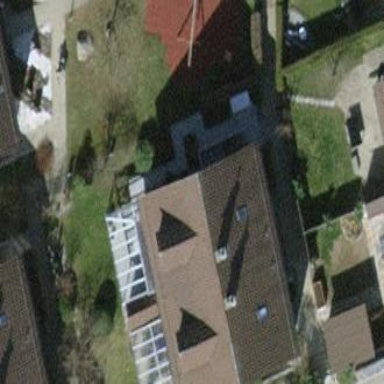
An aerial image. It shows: Semi-detached house with gabled roof.